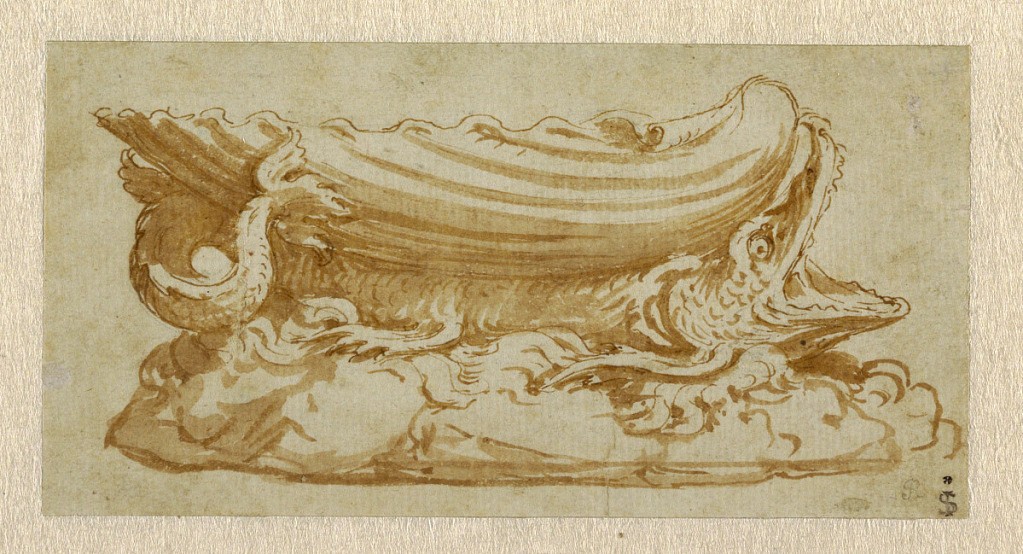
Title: Design for a Saltcellar
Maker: Giulio Romano, Italian, 1499–1546
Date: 1524–46
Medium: Pen and brown ink, brush and brown wash on cream laid paper
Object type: Drawing
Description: Saltcellar in shape of a shell with sea monster and waves underneath.